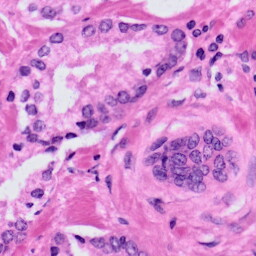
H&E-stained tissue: Prostate